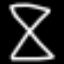
Label: hourglass